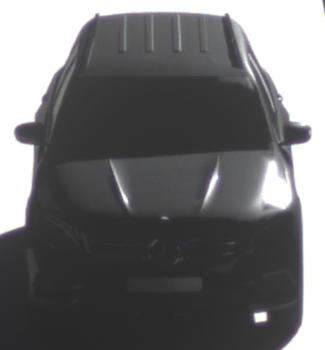
Make: Mercedes-Benz
Model: GLC 250
Detailed model: GLC (253)
Model produced from: 2015/09
Model produced until: 2018/05
Doors: 5
Color: black
Road condition: dry road
Daytime: morning or afternoon
Contrast: high contrast